Field crop: maize
Growth stage: 2
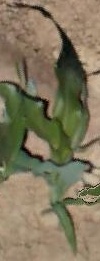
Species: maize